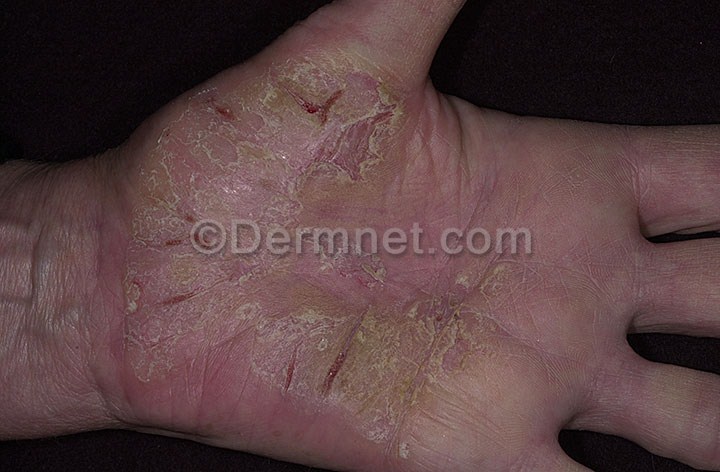
Disease: Psoriasis pictures Lichen Planus and related diseases